Aerial crown-view tile of a tropical tree (Barro Colorado Island, Panama), acquired 20250915:
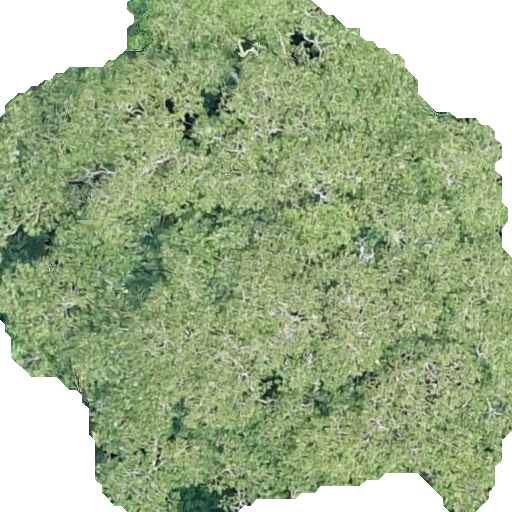
Species: Dipteryx oleifera
GBIF accepted scientific name: Dipteryx oleifera
Crown area: 322.893 m²